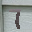
Label: 7